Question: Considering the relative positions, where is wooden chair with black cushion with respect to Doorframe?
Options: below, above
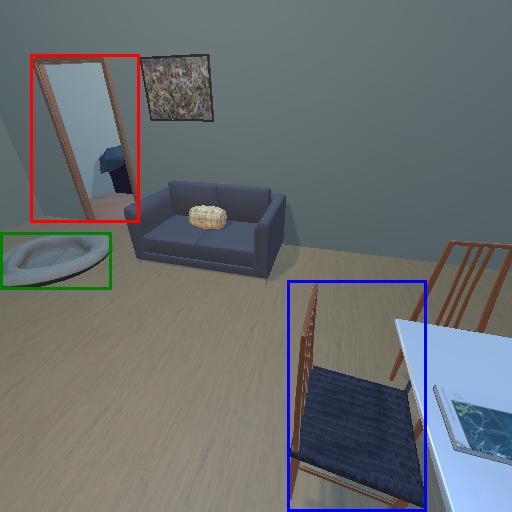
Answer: below